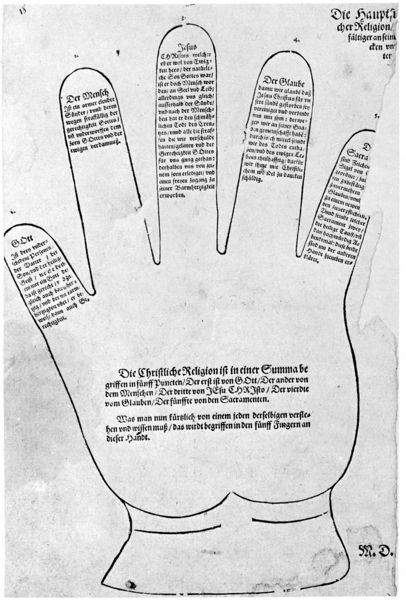
Titel: Die Hauptst[ück christli]cher Religion
Standort: Zürich.
Institution: Wickiana
Schlagwörter: gott, hand, weiß, ausschnitt, daumen, finger, grau, schwarz, zeichnung, mensch, fünf, signatur, kirche, innen, blatt, holzschnitt, schrift, papier, grafik, graphik, klein, linien, signiert, zeigefinger, detail, deutsch, umriss, glaube, religion, linie, druck, druckgrafik, stich, seite, illustration, nd, satire, schwarzweiß, text, beschriftung, worte, schema, jesus, christlich, gedicht, innenseite, zeilen, indien, fraktur, spruch, christentum, flugblatt, beschreibung, ringfinger, zonen, sinnbild, wörter, christ, reformation, sprüche, handgelenk, kleiner finger, sätze, handballen, handfläche, mittelfinger, memoria, finder, innenhand, propaganda, chritslich, m, d, summa, m.d., lebenslinie, md, lehrschrift, handteller, ziegefinger, indsich, spiefinger, middleage, spirit, christainity, druckgrahik, mnemotisch, merken